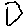
Label: hexagon